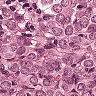
Metastatic tissue present: yes